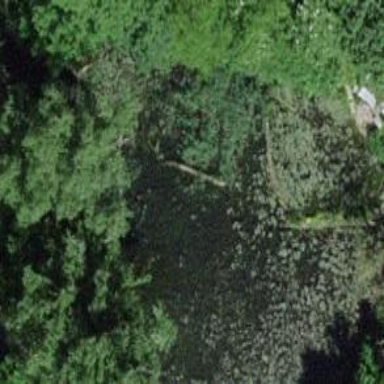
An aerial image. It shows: Peaceful pond surrounded by nature.